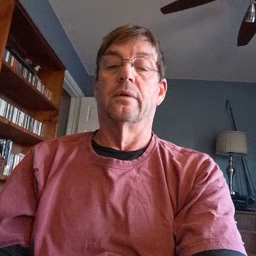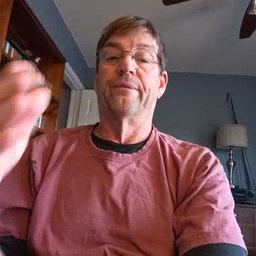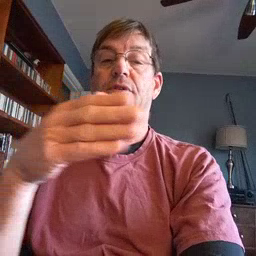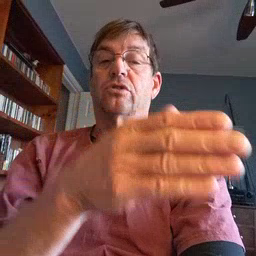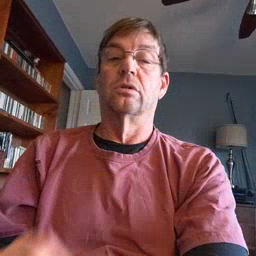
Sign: fish